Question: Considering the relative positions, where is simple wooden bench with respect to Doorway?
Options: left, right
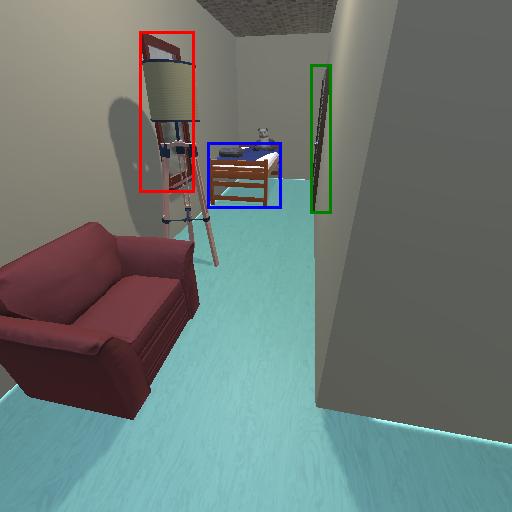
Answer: left